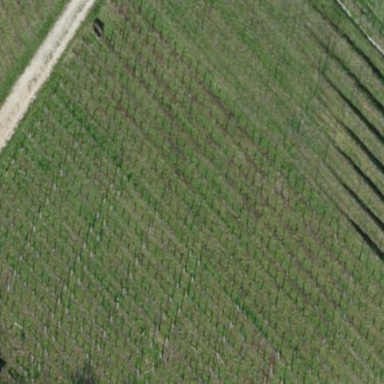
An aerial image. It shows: Vineyard with grape crops.